Field crop: maize
Growth stage: 2
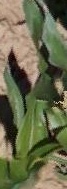
Species: maize